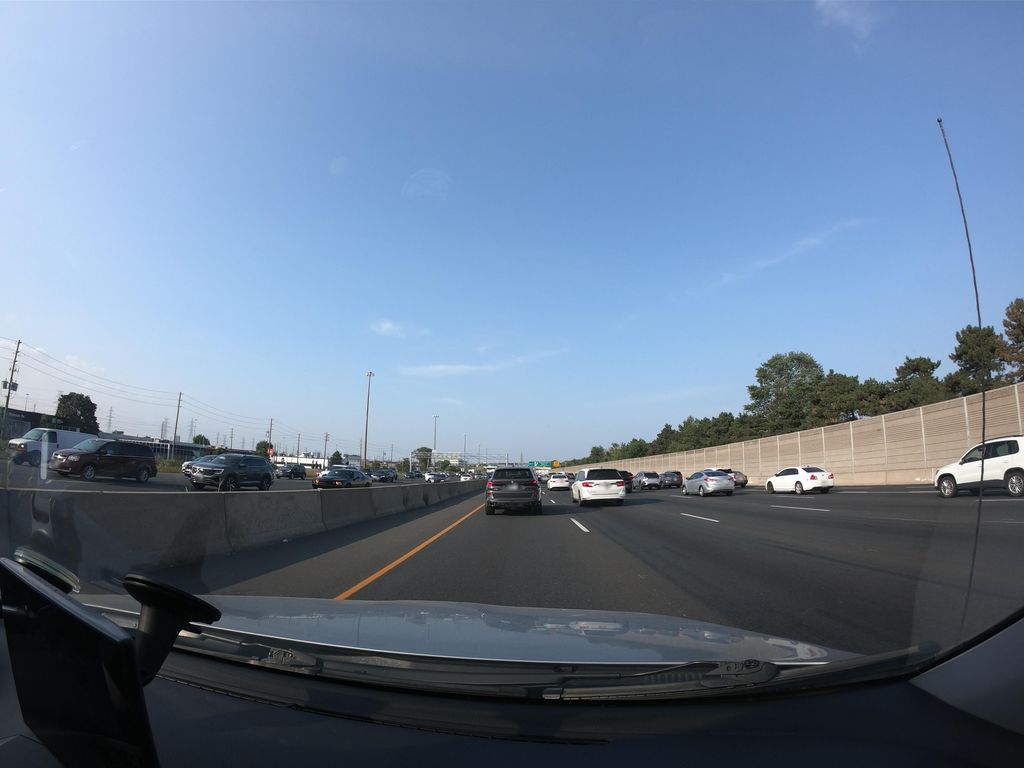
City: toronto